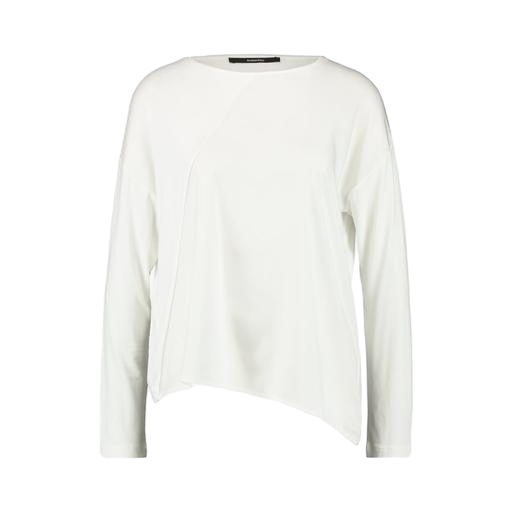
white long-sleeve top, white long aleeved shirt, white jersey long-sleeve shirt, white background